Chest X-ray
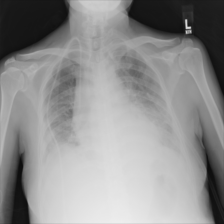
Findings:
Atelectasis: negative
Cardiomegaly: negative
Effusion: negative
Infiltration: negative
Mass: negative
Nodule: negative
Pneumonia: negative
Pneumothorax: negative
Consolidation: negative
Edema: negative
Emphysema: negative
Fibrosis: negative
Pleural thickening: negative
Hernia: negative